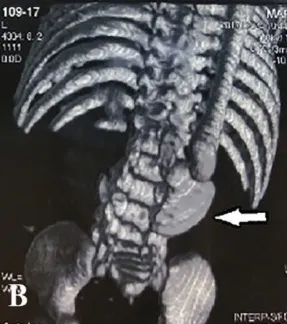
B: Lumbosacral computed tomography with three dimensional reconstruction revealed deficient posterior bony elements at the level of L2 through SI vertebrae along with evidence of lipomyelomeningocele. It also confirmed an accessory lower limb attached to the right gluteal muscles. The limb had a rudimentary iliac bone (the arrow is pointing towards it), femur, tibia, fibula, rudimentary foot bones, hip and knee joints.
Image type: radiology (ct)